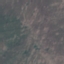
Land use / land cover class: HerbaceousVegetation